Interaction volume radius: 10 \u00c5
Interaction volume height: 10 \u00c5
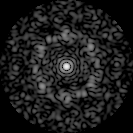
Disorder parameter: 0.7617